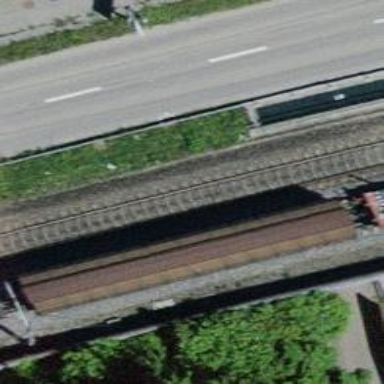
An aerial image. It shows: Railway bridge with electrified tracks and single contact line.